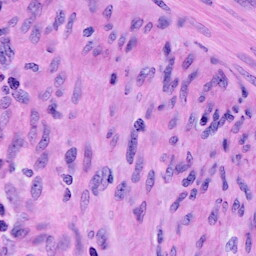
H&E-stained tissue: Cervix